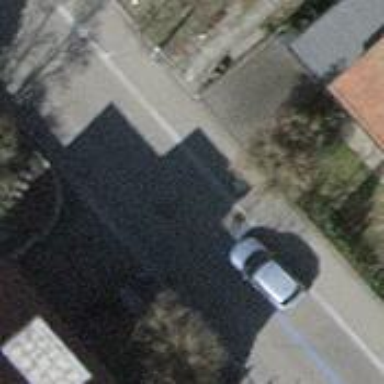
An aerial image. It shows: Parking lane for vehicles.